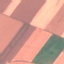
Land use / land cover: AnnualCrop